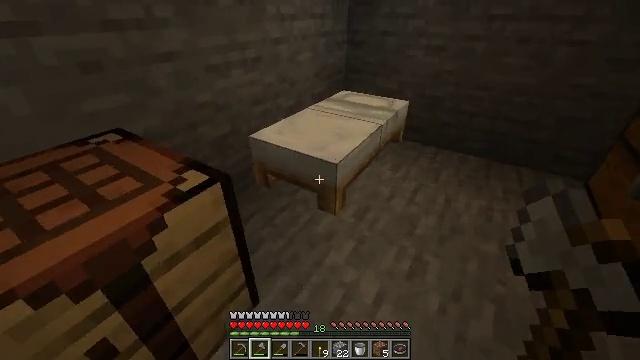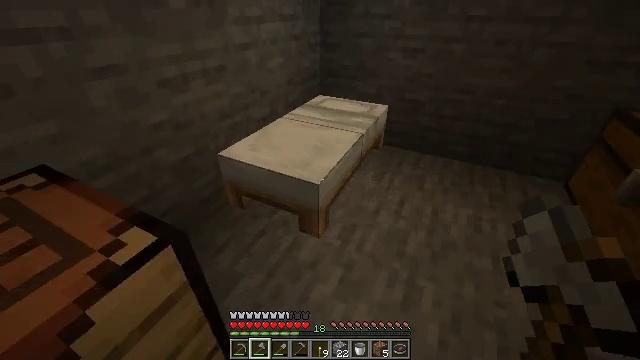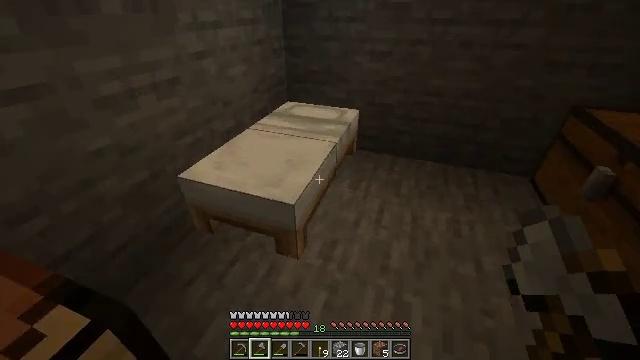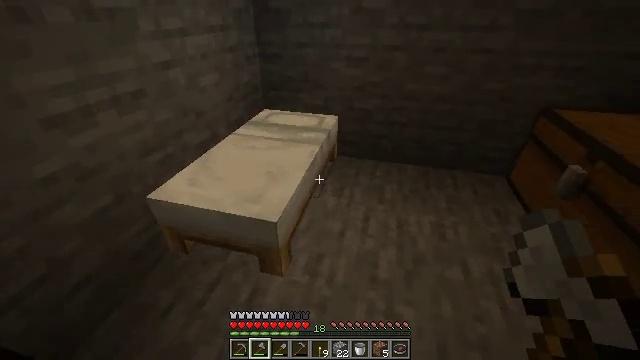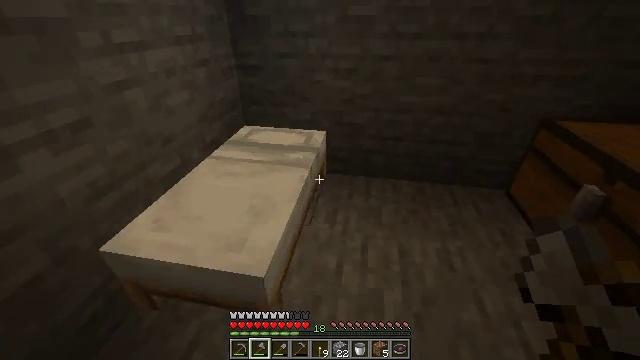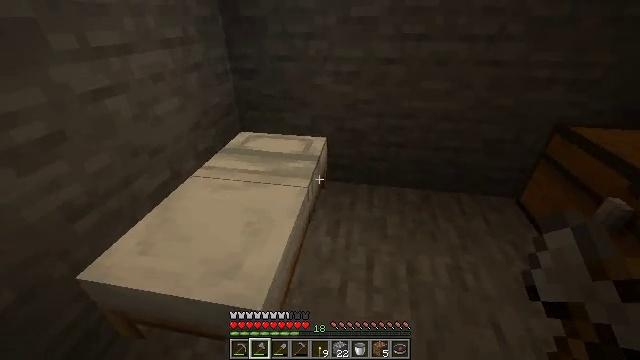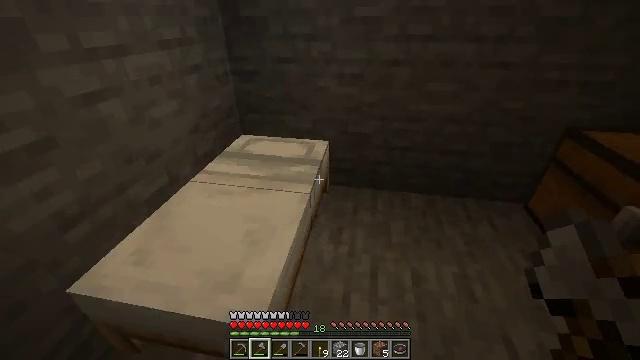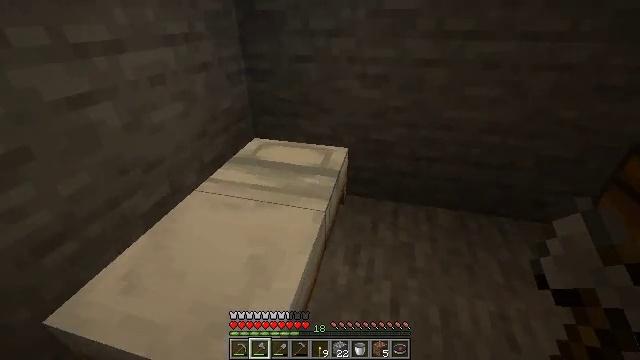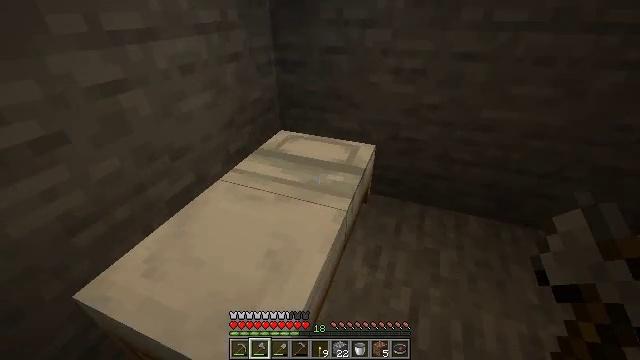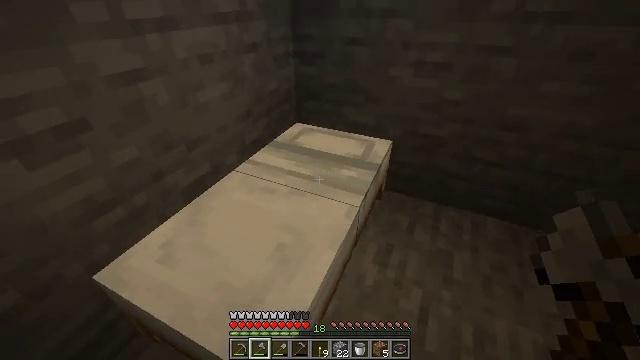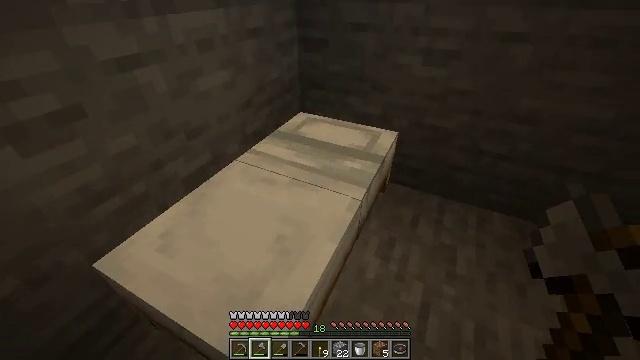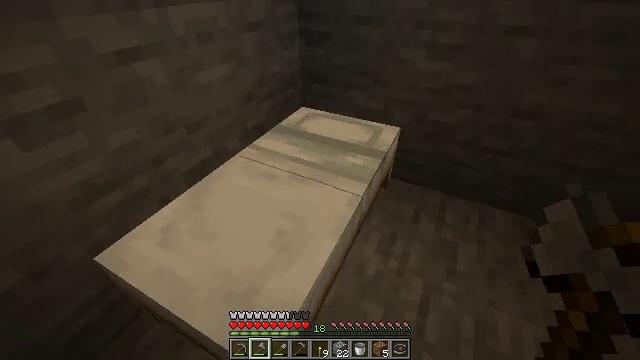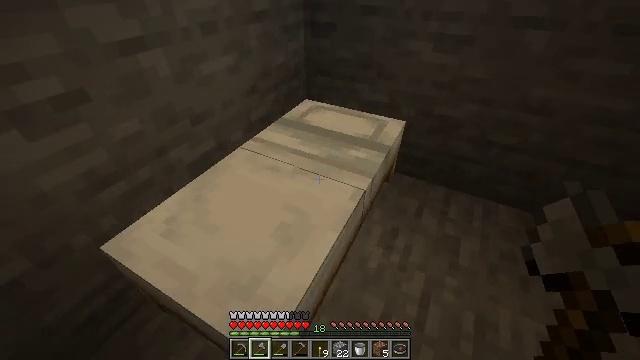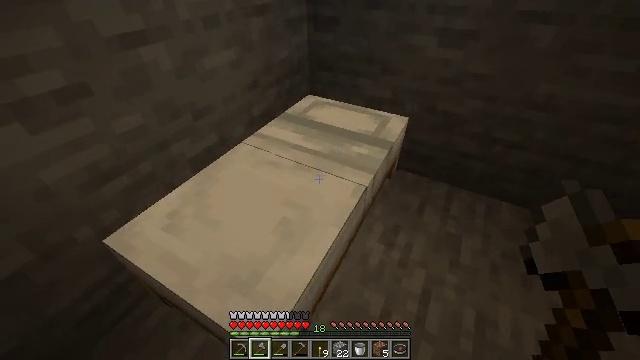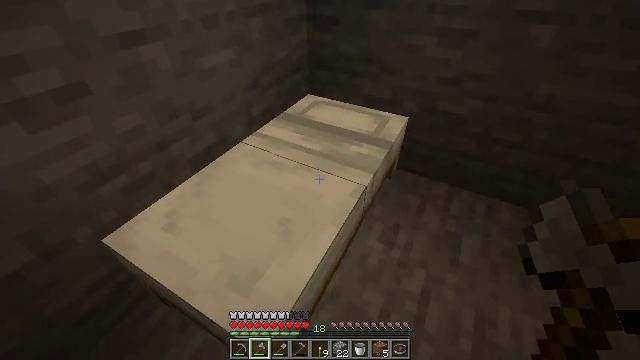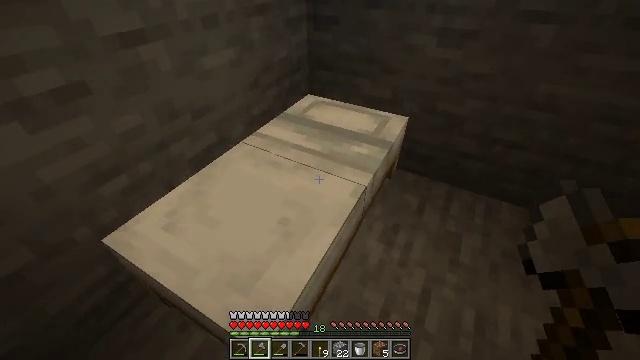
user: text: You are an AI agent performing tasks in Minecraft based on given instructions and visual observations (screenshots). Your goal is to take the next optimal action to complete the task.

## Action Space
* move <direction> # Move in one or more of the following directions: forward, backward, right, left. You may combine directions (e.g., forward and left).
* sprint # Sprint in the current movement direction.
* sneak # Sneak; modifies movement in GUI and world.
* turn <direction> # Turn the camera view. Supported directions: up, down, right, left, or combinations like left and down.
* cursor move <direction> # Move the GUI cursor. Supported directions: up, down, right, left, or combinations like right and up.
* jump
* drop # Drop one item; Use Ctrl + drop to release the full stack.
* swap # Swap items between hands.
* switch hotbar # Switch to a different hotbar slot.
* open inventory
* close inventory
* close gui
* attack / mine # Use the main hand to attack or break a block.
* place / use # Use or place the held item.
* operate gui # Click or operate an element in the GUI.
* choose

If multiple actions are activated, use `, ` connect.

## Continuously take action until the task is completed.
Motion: motion action
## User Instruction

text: Attack the ground to gather dirt.
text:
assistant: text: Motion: move forward, turn right
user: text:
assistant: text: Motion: move forward, turn right
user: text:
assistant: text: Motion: move forward, turn right
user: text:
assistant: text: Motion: move forward, turn right
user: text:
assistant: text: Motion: move forward
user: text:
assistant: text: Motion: move forward
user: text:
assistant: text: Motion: turn left
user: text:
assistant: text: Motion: turn left and down
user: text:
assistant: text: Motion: turn left and down
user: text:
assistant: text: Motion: turn left and down
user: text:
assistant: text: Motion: turn down
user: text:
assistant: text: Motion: turn left and down, use / place
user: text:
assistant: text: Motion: use / place
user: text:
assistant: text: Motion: use / place
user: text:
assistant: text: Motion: no_op
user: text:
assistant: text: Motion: no_op
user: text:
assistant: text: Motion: no_op
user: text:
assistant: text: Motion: turn left
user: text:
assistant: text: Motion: open gui
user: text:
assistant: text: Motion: no_op
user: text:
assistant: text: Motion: no_op
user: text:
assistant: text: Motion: no_op
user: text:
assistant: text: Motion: no_op
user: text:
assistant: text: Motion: no_op
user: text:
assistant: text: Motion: no_op
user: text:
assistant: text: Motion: no_op
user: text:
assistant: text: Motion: no_op
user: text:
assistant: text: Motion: no_op
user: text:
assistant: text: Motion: no_op
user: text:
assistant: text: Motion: no_op